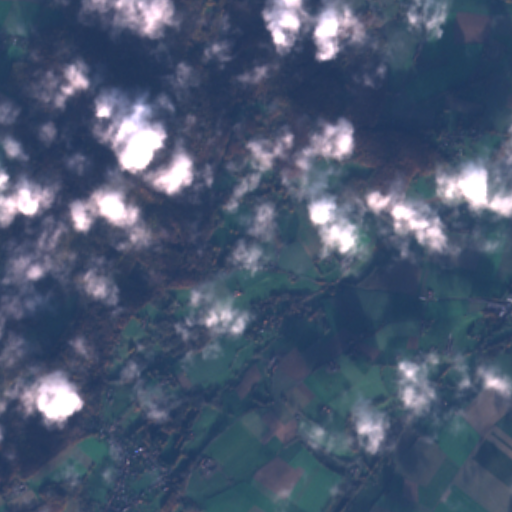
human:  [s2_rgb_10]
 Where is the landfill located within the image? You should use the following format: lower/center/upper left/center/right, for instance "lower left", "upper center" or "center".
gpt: The landfill is located in the lower left of the image.
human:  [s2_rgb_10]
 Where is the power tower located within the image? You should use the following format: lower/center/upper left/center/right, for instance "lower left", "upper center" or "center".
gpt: The power tower is located in the right of the image.
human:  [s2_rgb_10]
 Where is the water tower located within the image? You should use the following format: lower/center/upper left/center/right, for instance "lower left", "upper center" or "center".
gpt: The water tower is located in the upper center of the image.
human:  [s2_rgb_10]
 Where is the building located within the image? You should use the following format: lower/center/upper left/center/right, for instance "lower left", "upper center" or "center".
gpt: There is no building in the image.